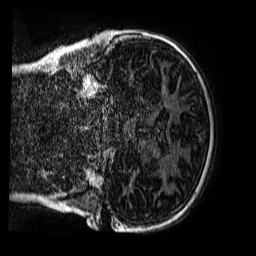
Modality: MP2RAGE
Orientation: coronal
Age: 10
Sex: female
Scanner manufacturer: siemens
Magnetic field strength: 3 T
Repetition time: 4 s
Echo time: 0.00299 s